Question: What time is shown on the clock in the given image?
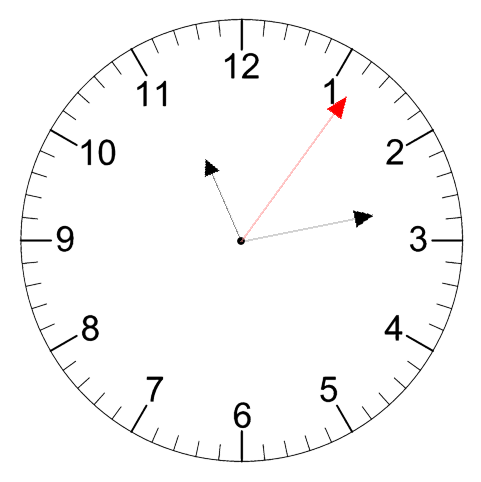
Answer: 11:13:06